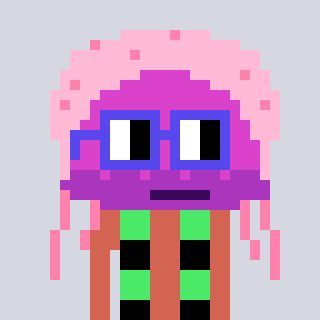
a pixel art character with square blue glasses, a jellyfish-shaped head and a peachy-colored body on a cool background